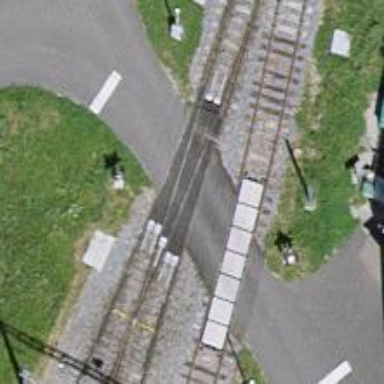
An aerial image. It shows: Level crossing on the railway with lights and full barrier.